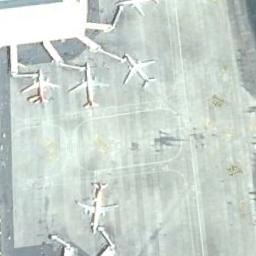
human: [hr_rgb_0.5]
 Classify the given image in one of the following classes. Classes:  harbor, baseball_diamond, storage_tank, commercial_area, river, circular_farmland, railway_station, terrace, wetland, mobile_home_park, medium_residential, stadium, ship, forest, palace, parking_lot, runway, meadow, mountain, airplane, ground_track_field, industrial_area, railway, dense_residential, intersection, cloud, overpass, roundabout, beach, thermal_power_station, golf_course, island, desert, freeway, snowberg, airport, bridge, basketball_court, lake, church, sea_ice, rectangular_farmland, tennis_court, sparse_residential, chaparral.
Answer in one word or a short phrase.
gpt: airplane